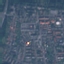
Label: Residential